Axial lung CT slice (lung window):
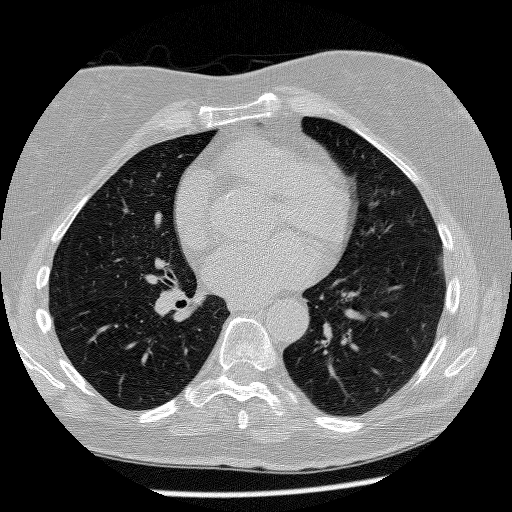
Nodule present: no